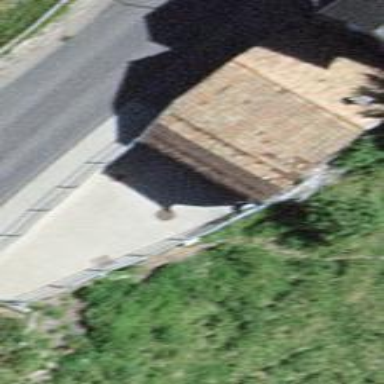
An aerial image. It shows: Rural barn.